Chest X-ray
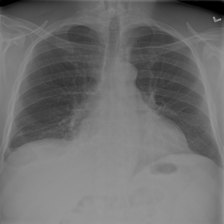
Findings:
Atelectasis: negative
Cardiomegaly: negative
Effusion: negative
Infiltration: negative
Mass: negative
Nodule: negative
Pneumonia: negative
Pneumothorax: negative
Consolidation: negative
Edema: negative
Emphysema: negative
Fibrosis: negative
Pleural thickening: negative
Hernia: negative